Question: I have used Twitter Bootstrap to separate the '<div>' as follows
'''
<div class="row" style="padding-top:10px;">
<div class="col-lg-6 col-md-6 col-sm-4 col-xs-4" style="border-style:dotted;">
<div class="row">
<div class="col-lg-3 col-md-3 col-sm-2 col-xs-2">
<label>Period:</label>
</div>
<div class="col-lg-offset-1 col-lg-8 col-md-offset-1 col-md-7 col-sm-offset-1 col-sm-6 col-xs-offset-1 col-xs-6">
@Html.DropDownList("Period", new List<SelectListItem>() {
new SelectListItem{Text = "Last 7 Days", Value = "6"},
new SelectListItem{Text = "Last 15 Days", Value = "14"},
new SelectListItem{Text = "Last 30 Days", Value = "29"},
new SelectListItem{Text = "Last 90 Days", Value = "89"},
new SelectListItem{Text = "Last 180 Days", Value = "179"},
new SelectListItem{Text = "Last 365 Days", Value = "364", Selected = true},
new SelectListItem{Text = "Custom", Value = "0"}
})
</div>
</div>
</div>
<div class="col-lg-6 col-md-6 col-sm-4 col-xs-4" style="border-style:solid;">
<div class="row">
<div class="col-lg-6 col-md-6 col-sm-4 col-xs-4">
<input type="text" id="FromDatePicker" readonly="readonly" placeholder="From Date" style="display: none; width: 78px; line-height: 25px;">
</div>
<div class="col-lg-6 col-md-6 col-sm-4 col-xs-4">
<input type="text" id="ToDatePicker" readonly="readonly" placeholder="To Date" style="display: none; width: 78px; line-height: 25px; ">
</div>
</div>
</div>
'''
As can be seen, I have divided the 'row' '<div>' in '6-6'. When i reduce screen to small size the divs appear as shown in the attached image. I want the extra space to be removed when the screen is in 'XS' or 'SM' mode.
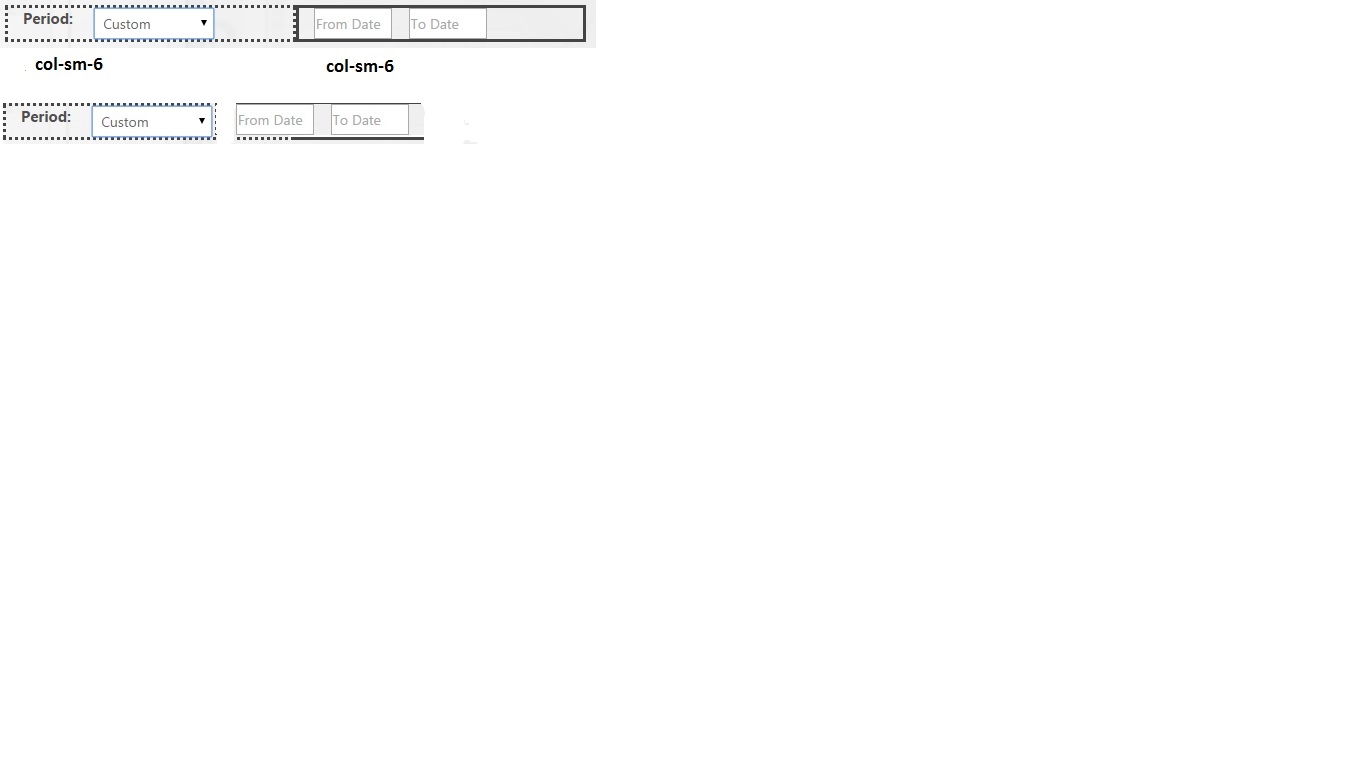
Answer: You can do something like this:
'''
<div class="row row-no-padding" style="padding-top:10px;">
.row-no-padding [class*="col-"] {
padding-left: 0 !important;
padding-right: 0 !important;
}
'''
Or just for xs/sm:
'''
.row-no-padding [class*="col-xs"],
.row-no-padding [class*="col-sm"] {
padding-left: 0 !important;
padding-right: 0 !important;
}
'''